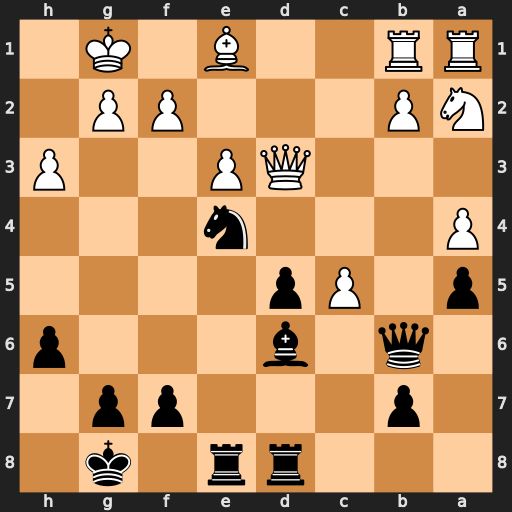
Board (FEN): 3rr1k1/1p3pp1/1q1b3p/p1Pp4/P3n3/3QP2P/NP3PP1/RR2B1K1
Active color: b
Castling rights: -
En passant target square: -
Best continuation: Nxc5 Qb5 Qxb5 axb5 Nb3